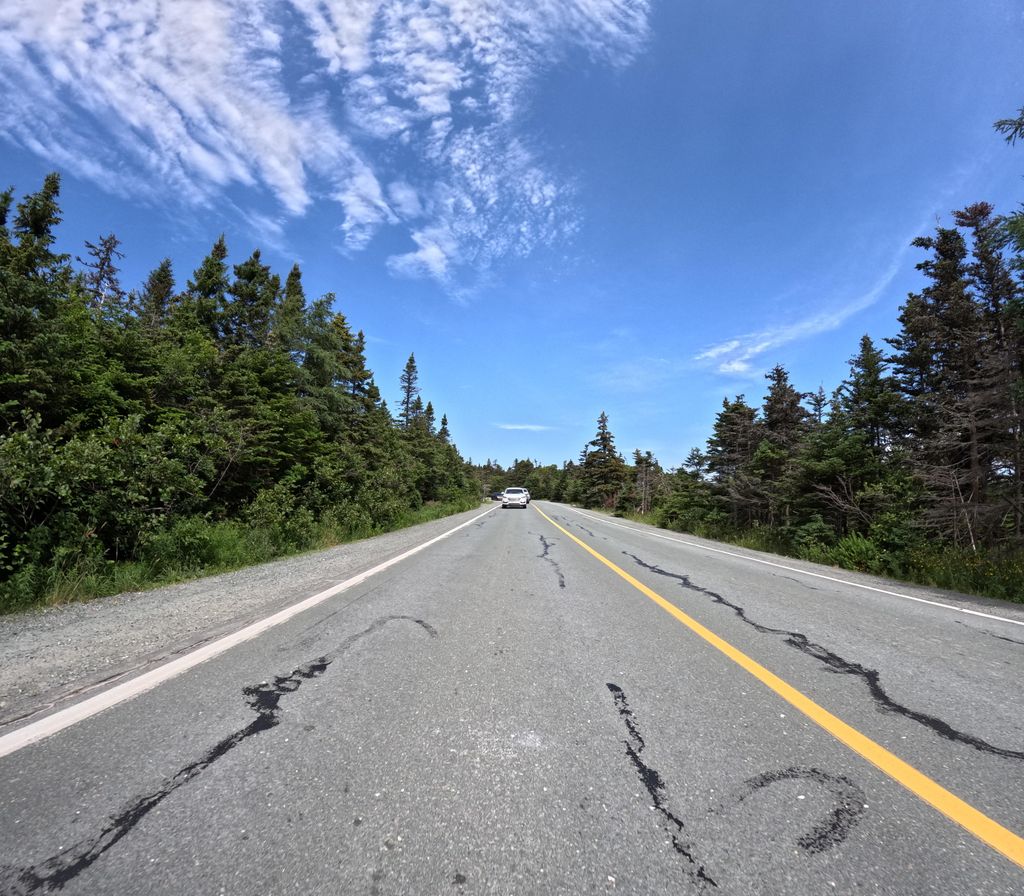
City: st_johns